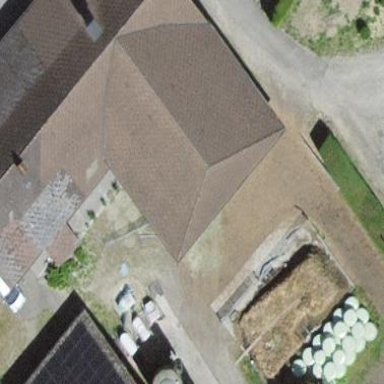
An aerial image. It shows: Farm building.